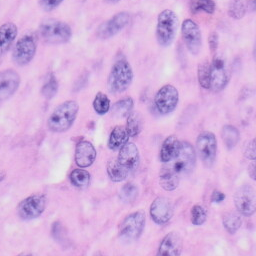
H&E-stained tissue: Skin